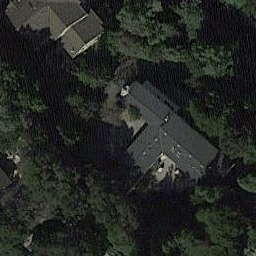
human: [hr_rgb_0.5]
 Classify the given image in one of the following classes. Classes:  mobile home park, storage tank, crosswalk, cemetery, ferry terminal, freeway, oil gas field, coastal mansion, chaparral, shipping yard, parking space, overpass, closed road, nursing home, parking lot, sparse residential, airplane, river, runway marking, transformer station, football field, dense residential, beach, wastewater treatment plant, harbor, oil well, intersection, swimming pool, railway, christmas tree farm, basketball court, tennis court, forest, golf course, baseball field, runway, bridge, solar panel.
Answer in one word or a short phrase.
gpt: sparse residential